Question: I've been working on a VB.NET application for about two years now that functions much as a Windows Explorer shell and file browser replacement. I just started to develop a user control that will act like a button but consists of one picturebox and one label. The code for what happens when the item is clicked is already finished but I'm having a problem with the control's properties;
I added two properties to the control, one for the "ButtonText" that will change the text of the label, and one for the "Image" in the picturebox. I read through Microsoft's documentation on control properties <URL> and they helped me add properties to the control.
'''
Private bttnTxt As String
Private bttnImg As Image
<Category("Appearance"), Description("The text displayed at the bottom of the button control")>
Public Property ButtonText() As String
Get
Return bttnTxt
End Get
Set(ByVal Value As String)
Label3.Text = Value
End Set
End Property
<Category("Appearance"), Description("The image used in the button control")>
Public Property Image() As Image
Get
Return bttnImg
End Get
Set(ByVal Value As Image)
PictureBox3.BackgroundImage = Value
End Set
End Property
'''
I built by solution, added the newly added control to my designer of my application's main form and set the values of the "Image" and "ButtonText" properties. However when I add a value to my custom properties, they immediately revert back to nothing.
I need help determining why the values I set in the designer wont stay in the properties.

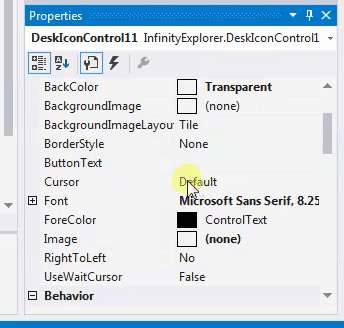
Answer: You aren't saving anything to your variable:
'''
Public Property ButtonText() As String
Get
Return bttnTxt
End Get
Set(ByVal Value As String)
bttnTxt = Value
Label3.Text = Value
End Set
End Property
'''